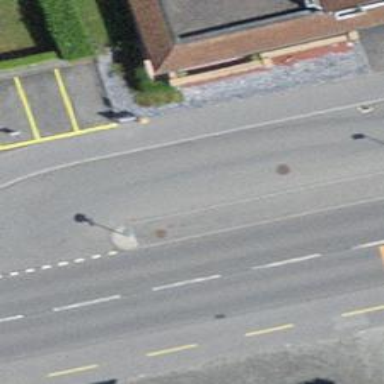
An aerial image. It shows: Public transport stop position.